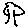
Label: tree